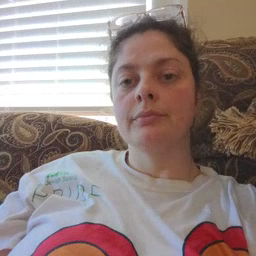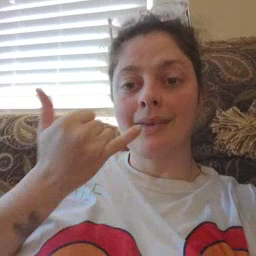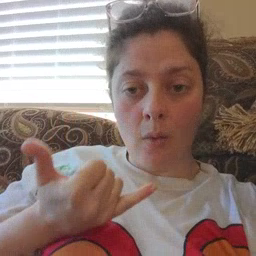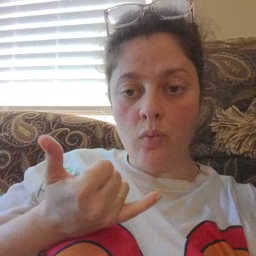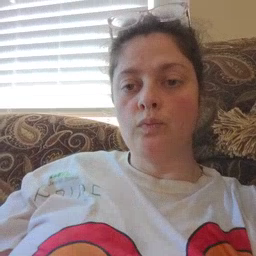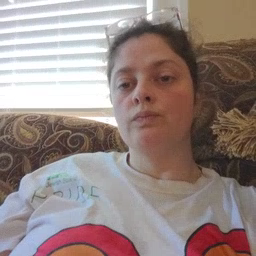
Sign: now